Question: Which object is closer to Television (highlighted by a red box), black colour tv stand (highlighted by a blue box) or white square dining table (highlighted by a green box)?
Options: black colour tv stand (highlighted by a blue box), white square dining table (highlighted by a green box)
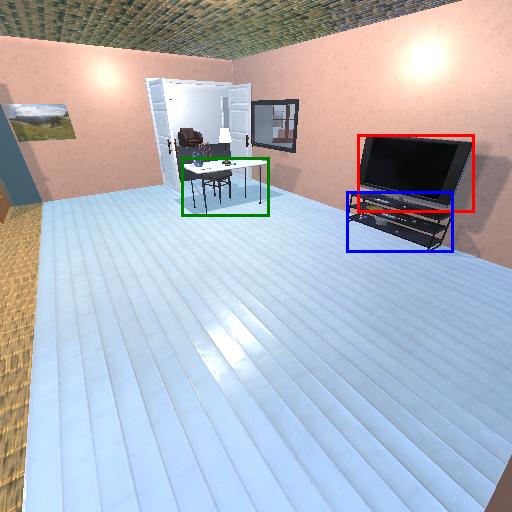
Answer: black colour tv stand (highlighted by a blue box)